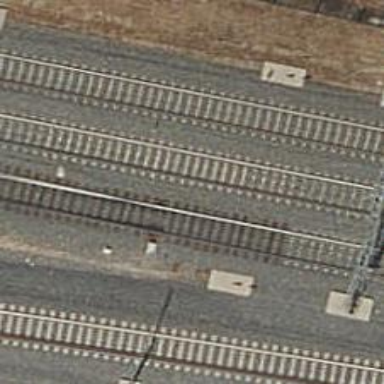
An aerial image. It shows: Railway track with contact line for electrification.